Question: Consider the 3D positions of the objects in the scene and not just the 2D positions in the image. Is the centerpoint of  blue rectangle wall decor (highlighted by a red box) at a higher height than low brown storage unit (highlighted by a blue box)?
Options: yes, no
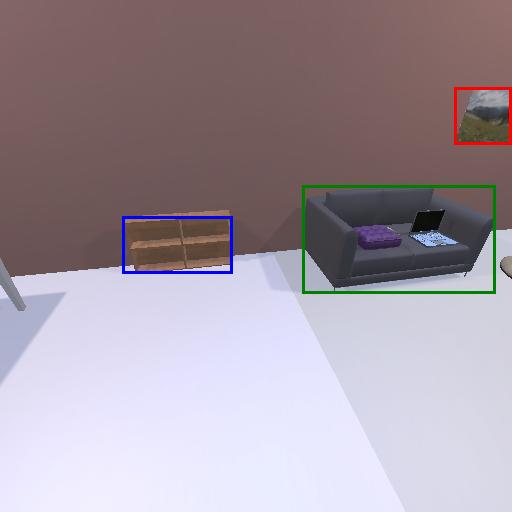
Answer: yes